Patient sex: M
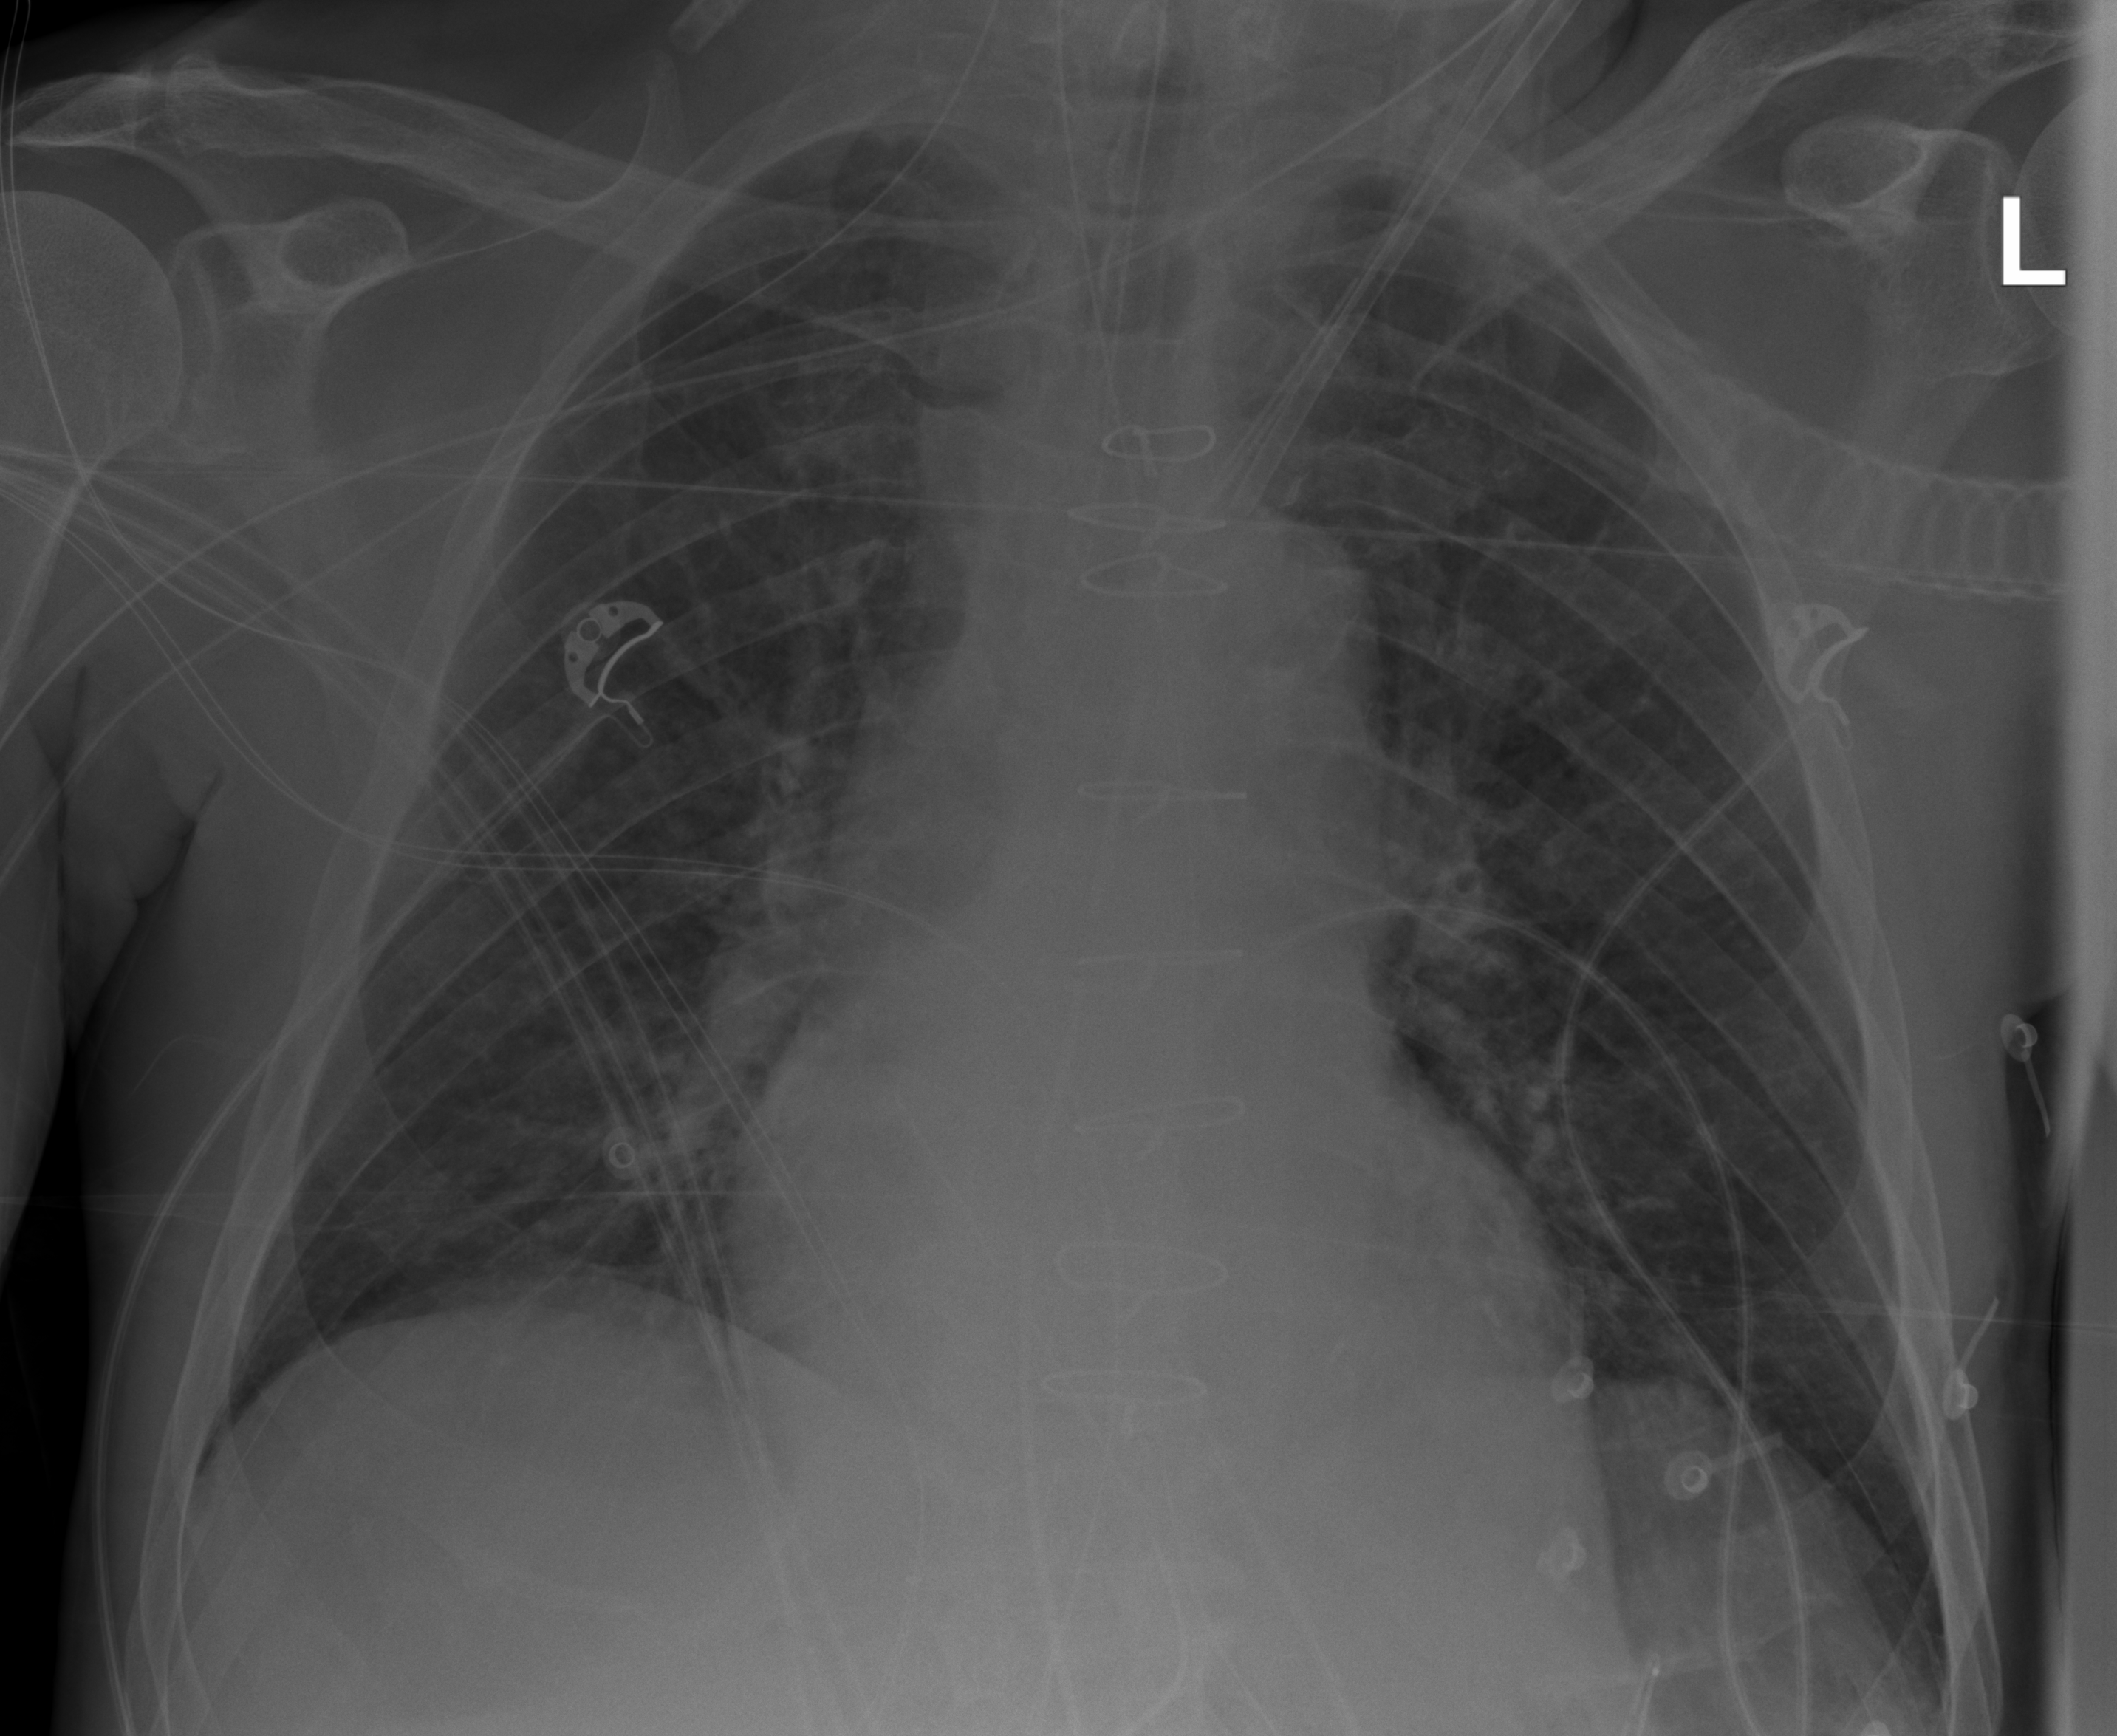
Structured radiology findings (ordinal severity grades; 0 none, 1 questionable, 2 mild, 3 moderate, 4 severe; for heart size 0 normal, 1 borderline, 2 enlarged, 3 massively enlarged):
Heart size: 0
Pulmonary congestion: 0
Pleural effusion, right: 0
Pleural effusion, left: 0
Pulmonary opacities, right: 0
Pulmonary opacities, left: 0
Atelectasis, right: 0
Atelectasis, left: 0